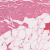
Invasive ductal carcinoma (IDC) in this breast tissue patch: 0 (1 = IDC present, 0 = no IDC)